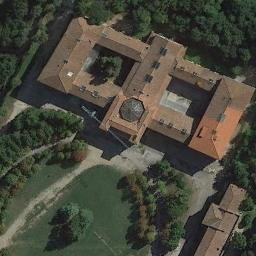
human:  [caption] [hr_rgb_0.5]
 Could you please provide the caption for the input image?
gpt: The church with an octagon tower and the rest of the church has some orange sloping roofs .

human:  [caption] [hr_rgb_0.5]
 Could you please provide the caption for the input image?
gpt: This is a church with many thick trees around it .

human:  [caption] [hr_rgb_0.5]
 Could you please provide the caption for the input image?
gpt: A cathedral with an orange roof, Surrounded by trees .

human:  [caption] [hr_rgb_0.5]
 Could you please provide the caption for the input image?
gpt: The church with red roof is surrounded by many trees .

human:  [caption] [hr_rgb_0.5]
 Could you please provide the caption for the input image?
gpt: There are many trees near the church .